Question: This is the expansion diagram of a second-order Rubik's Cube. Given the initial state, you can perform 18 standard operations. Find the minimum number of steps to make the Rubik's Cube reach the restored state. The goal is to restore the cube to its original state, with green on the front face, white on the top, and yellow on the bottom, disregarding isomorphic configurations.
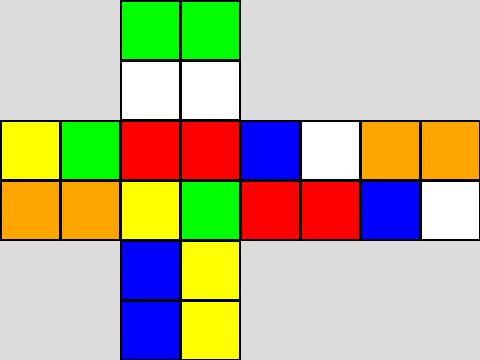
Answer: 2